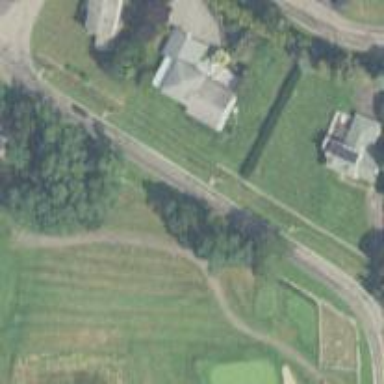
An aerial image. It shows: Asphalt service road that appears to be golf cart path.